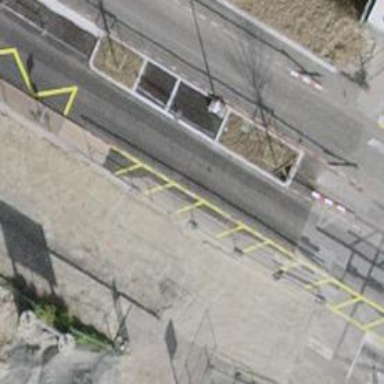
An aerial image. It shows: Asphalt footway with crossing for pedestrians and cycleway.